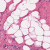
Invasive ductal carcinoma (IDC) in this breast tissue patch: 0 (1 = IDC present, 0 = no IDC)